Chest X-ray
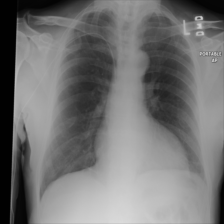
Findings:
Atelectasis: negative
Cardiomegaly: negative
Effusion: negative
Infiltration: negative
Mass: negative
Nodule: negative
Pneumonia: negative
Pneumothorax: negative
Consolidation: negative
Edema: negative
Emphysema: negative
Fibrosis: negative
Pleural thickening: negative
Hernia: negative